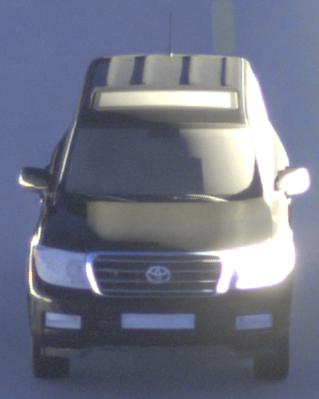
Make: Toyota
Model: Land Cruiser V8 4.7
Detailed model: Land Cruiser V8 (J20)
Model produced from: 2008/03
Model produced until: 2009/11
Doors: 5
Color: black
Road condition: dry road
Daytime: sunrise or sunset
Contrast: high contrast